Question: I created a simple 'Dotplot()' using this data:
'''
d <- data.frame(emot=rep(c("happy","angry"),each=2),
exp=rep(c("exp","non-exp"),2), accuracy=c(0.477,0.587,0.659,0.736),
Lo=c(0.4508,0.564,0.641,0.719), Hi=c(0.504,0.611,0.677,0.753))
'''
and the code below:
'''
library(Hmisc)
Dotplot(emot ~ Cbind(accuracy, Lo, Hi), groups=exp, data=d,
pch=c(1,16), aspect = "xy", par.settings = list(dot.line=list(col=0)))
'''

What I want to do is to DECREASE the distance between y-axis ticks and decrease the distance between plot elements as well - so that happy/angry horizontal error lines will get closer to each other. I know I could probably achieve that by playing with 'scales=list(...)' parameters (not sure how yet), but I would have to define labels again, etc. Is there a quicker way to do it? It seems like such a simple thing to solve, but I'm stuck.
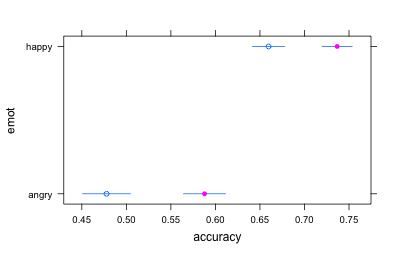
Answer: Despite the fact that Hmisc ::Dotplot is using lattice, just adding a ylim argument seems to do the trick.You can figure out the default scale since those two values were factors with underlying 1/2 values:
'''
Dotplot(emot ~ Cbind(accuracy, Lo, Hi), groups=exp, data=d, ylim=c(0,3),
pch=c(1,16), aspect = "xy", par.settings = list(dot.line=list(col=0)))
'''